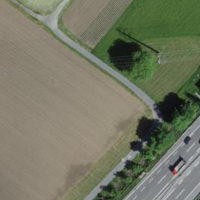
EUNIS habitat code: 57
Species observed at this site:
Veronica filiformis